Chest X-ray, PA view. Patient: 57 years old, sex M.
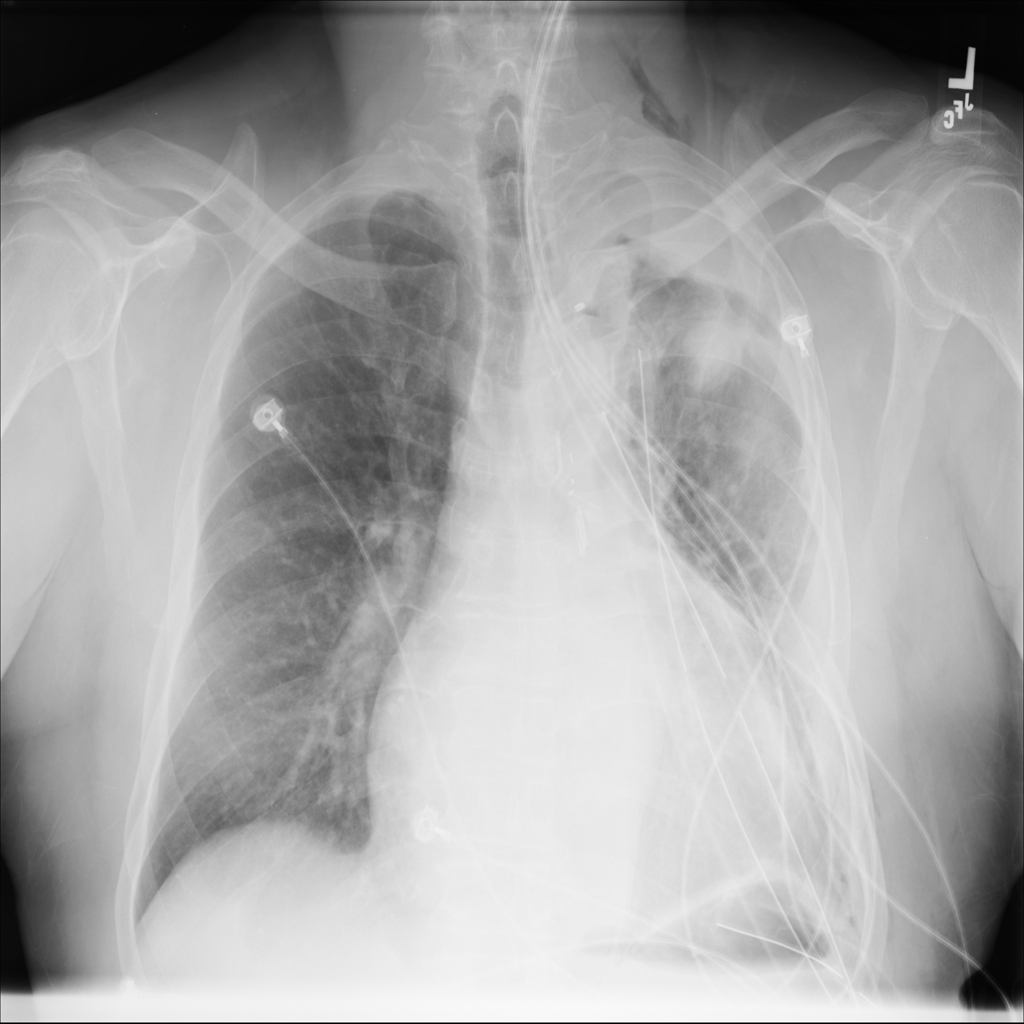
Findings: Emphysema